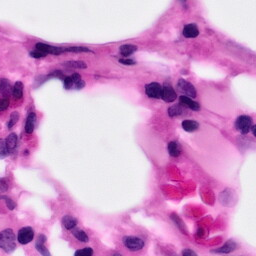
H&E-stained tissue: Pancreatic